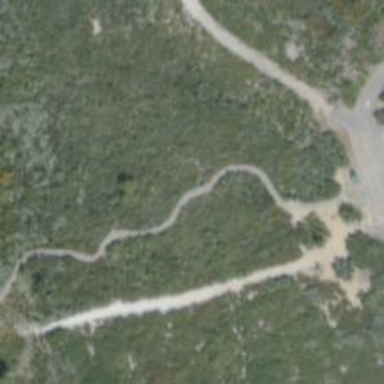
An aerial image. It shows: Footway road that is part of route.